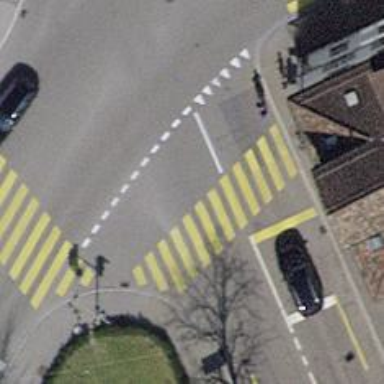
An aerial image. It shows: Road crossing with traffic signals.